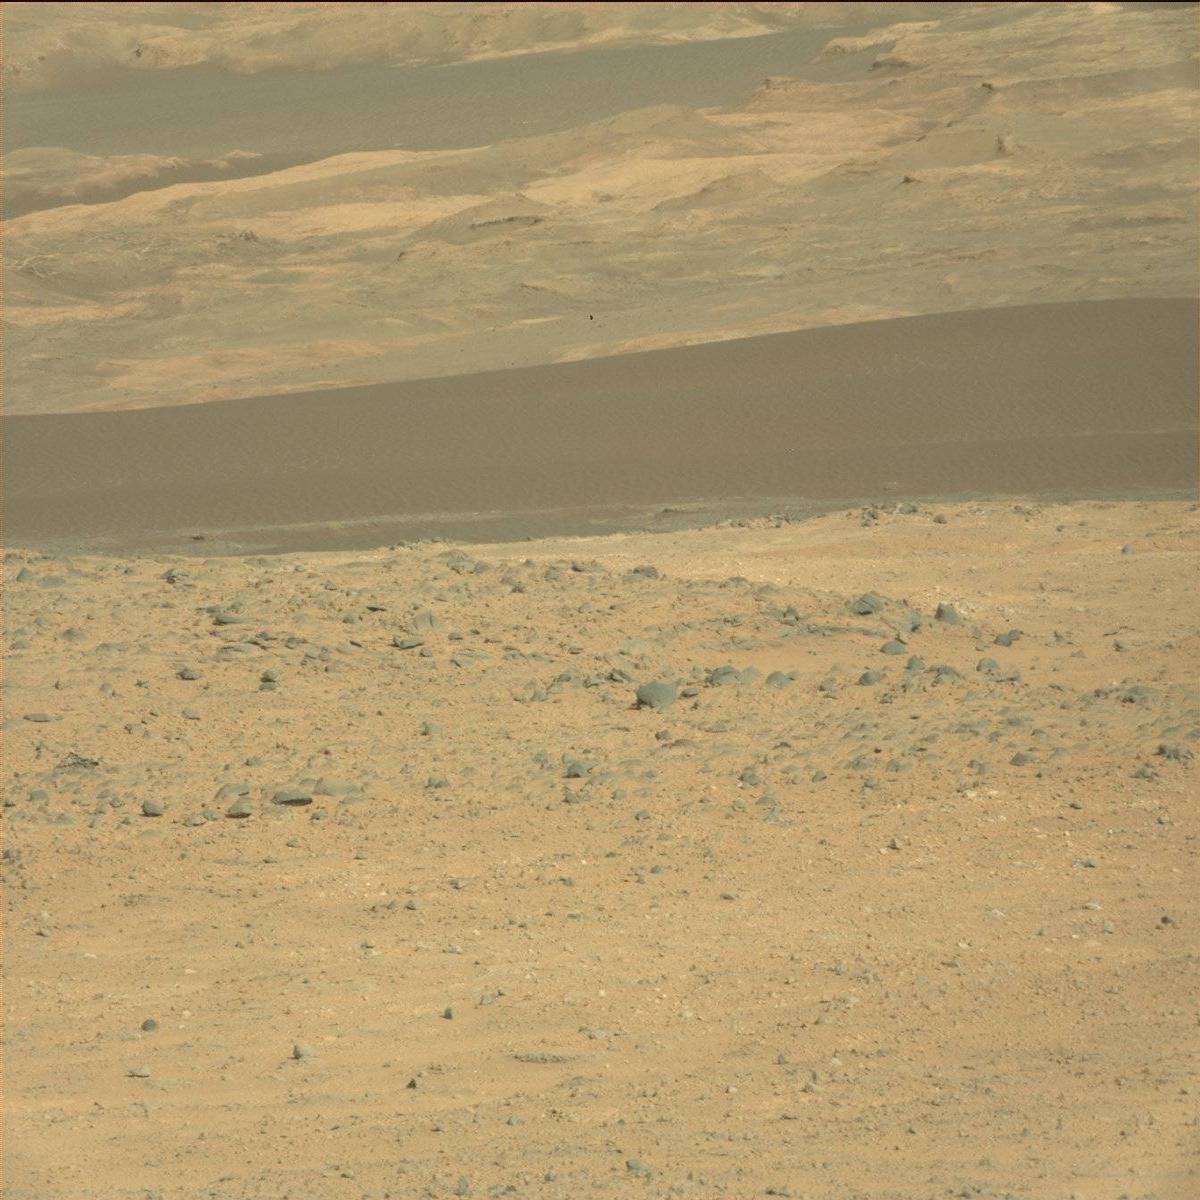
Terrain classes present: Bedrock, Ridge, Sand / Soil